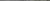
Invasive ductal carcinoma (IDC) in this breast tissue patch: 0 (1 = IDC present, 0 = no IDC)